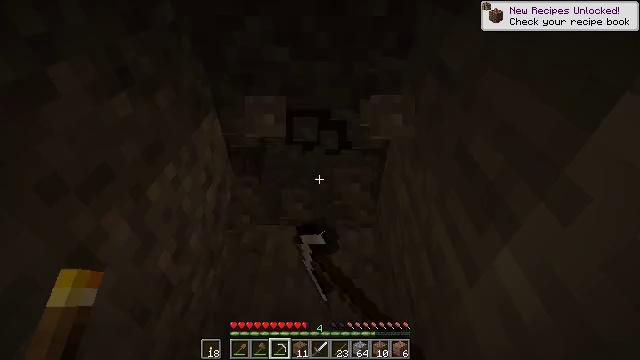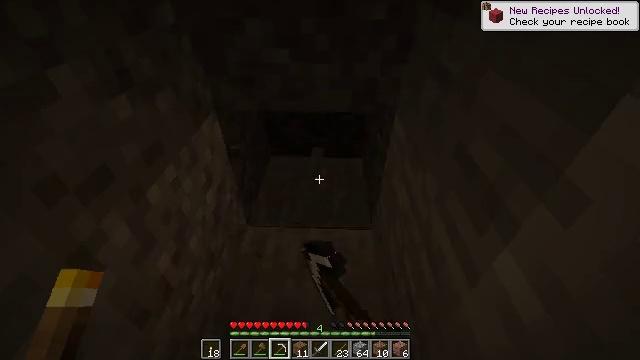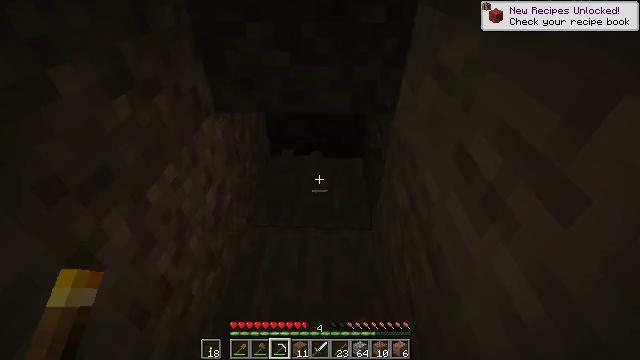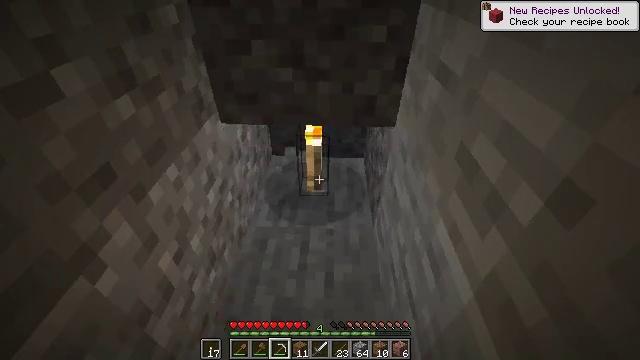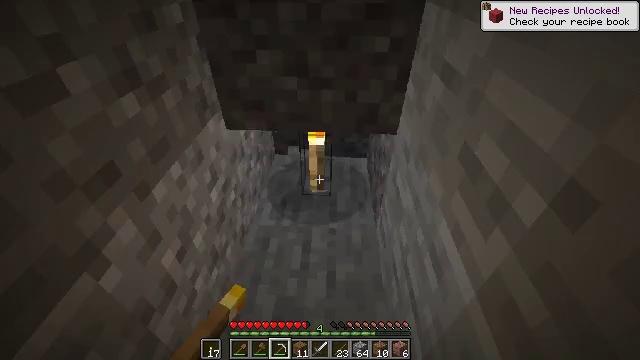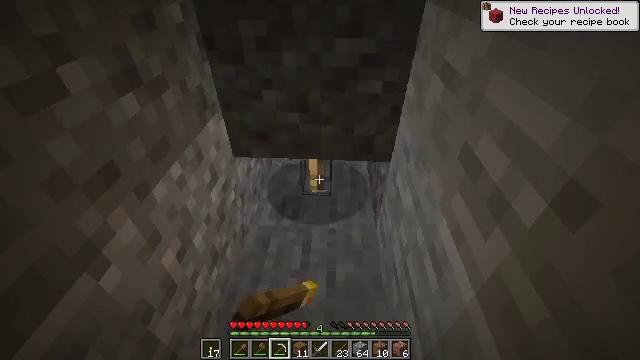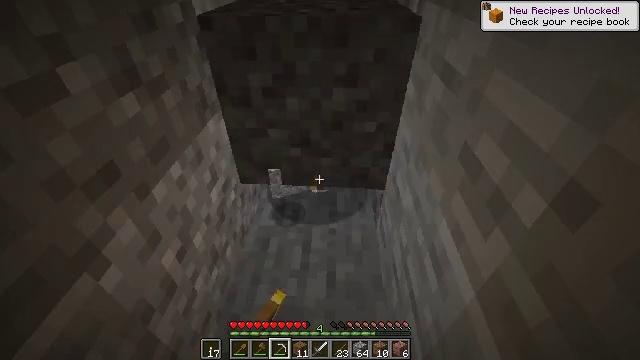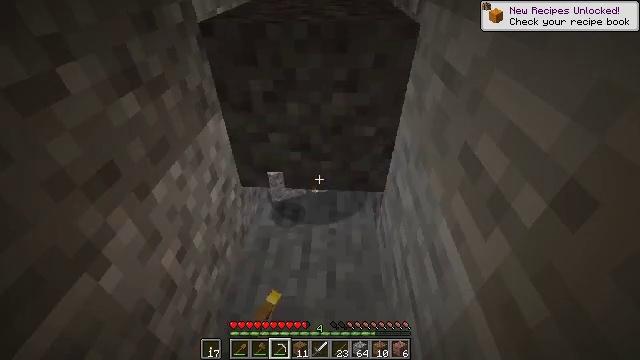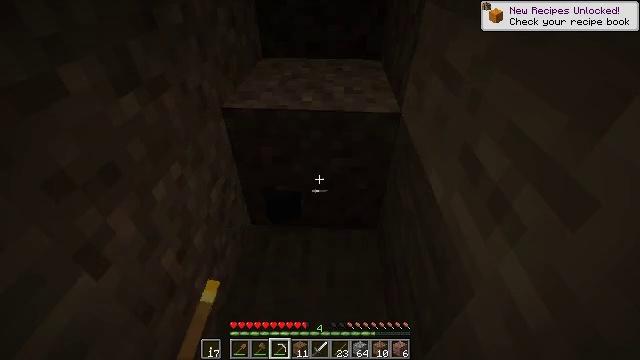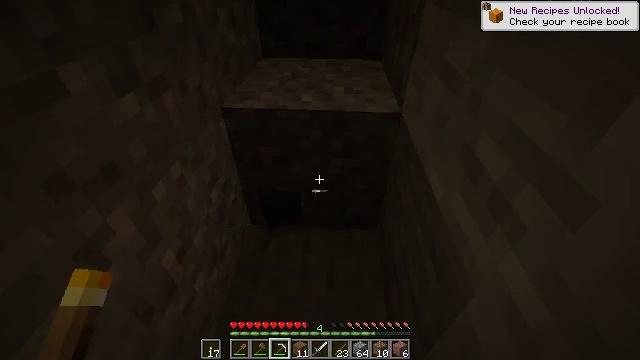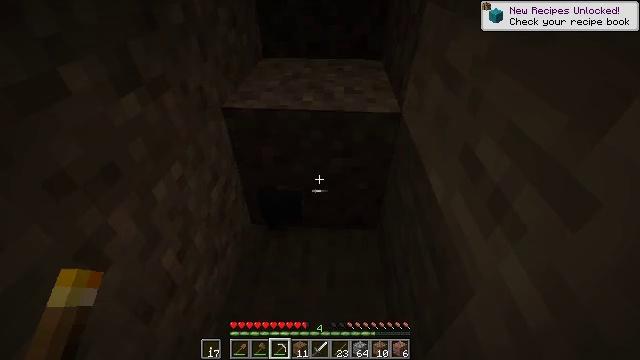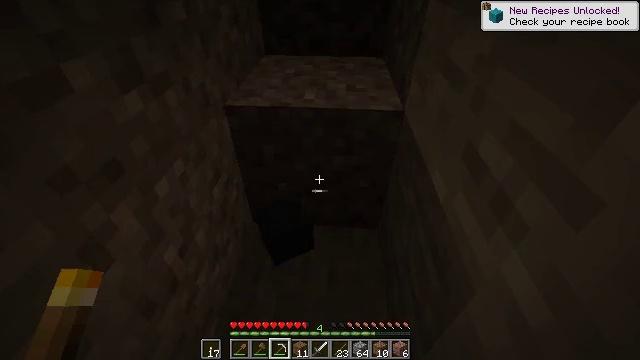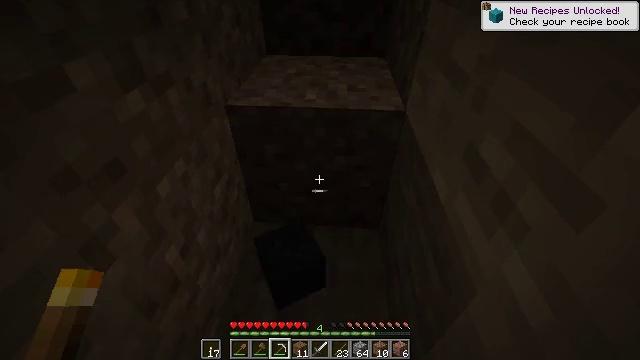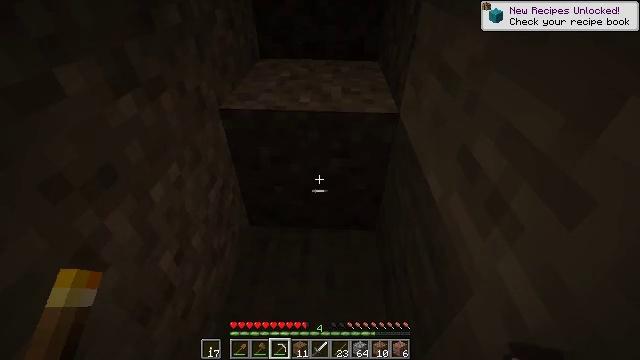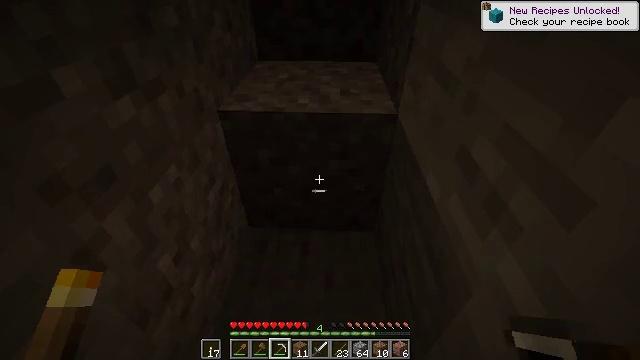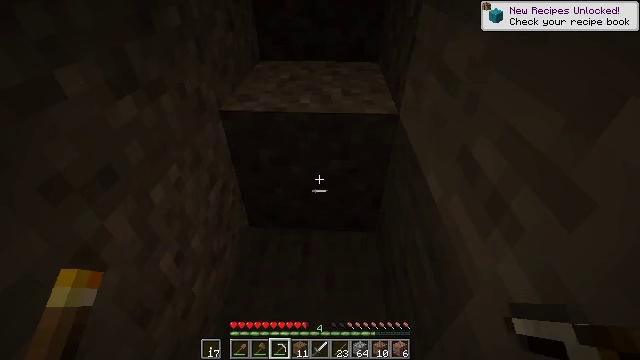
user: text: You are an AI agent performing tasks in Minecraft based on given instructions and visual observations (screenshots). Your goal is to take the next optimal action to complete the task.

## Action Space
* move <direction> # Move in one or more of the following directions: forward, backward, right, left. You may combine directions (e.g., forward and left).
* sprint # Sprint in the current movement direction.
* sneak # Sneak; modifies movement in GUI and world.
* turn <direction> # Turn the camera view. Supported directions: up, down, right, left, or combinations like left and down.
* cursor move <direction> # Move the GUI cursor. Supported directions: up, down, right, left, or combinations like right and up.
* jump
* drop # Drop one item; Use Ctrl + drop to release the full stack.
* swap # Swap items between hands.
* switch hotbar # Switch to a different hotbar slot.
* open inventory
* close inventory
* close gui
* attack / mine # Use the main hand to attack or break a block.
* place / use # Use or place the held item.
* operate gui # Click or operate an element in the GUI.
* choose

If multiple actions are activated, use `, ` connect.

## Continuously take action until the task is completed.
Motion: motion action
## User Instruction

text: Break the gravel block.
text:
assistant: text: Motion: attack / mine
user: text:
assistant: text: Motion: use / place
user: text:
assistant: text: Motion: use / place
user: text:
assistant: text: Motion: use / place
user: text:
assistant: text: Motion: no_op
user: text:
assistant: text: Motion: no_op
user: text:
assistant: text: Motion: no_op
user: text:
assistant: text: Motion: no_op
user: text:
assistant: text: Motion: no_op
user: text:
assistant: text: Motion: no_op
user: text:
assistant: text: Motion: no_op
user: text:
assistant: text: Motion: no_op
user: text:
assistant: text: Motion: turn right
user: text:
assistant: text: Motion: no_op
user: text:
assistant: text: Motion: no_op
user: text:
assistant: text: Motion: no_op
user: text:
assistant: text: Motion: no_op
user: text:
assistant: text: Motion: no_op
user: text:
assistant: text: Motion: no_op
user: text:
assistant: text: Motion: no_op
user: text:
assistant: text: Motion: no_op
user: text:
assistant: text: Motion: no_op
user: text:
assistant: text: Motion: no_op
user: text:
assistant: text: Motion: no_op
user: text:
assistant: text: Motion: no_op
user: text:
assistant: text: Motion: no_op
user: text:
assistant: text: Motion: no_op
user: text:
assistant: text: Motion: turn up
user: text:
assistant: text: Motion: turn up, attack / mine
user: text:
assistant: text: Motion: turn up, attack / mine